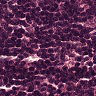
Metastatic tissue present: no